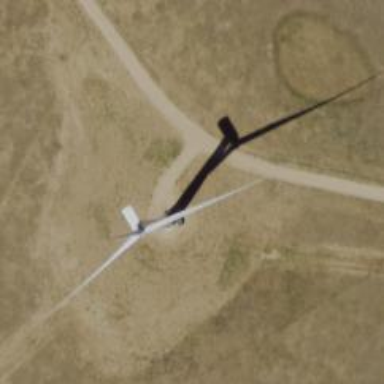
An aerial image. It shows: Wind generator using horizontal axis wind turbines.